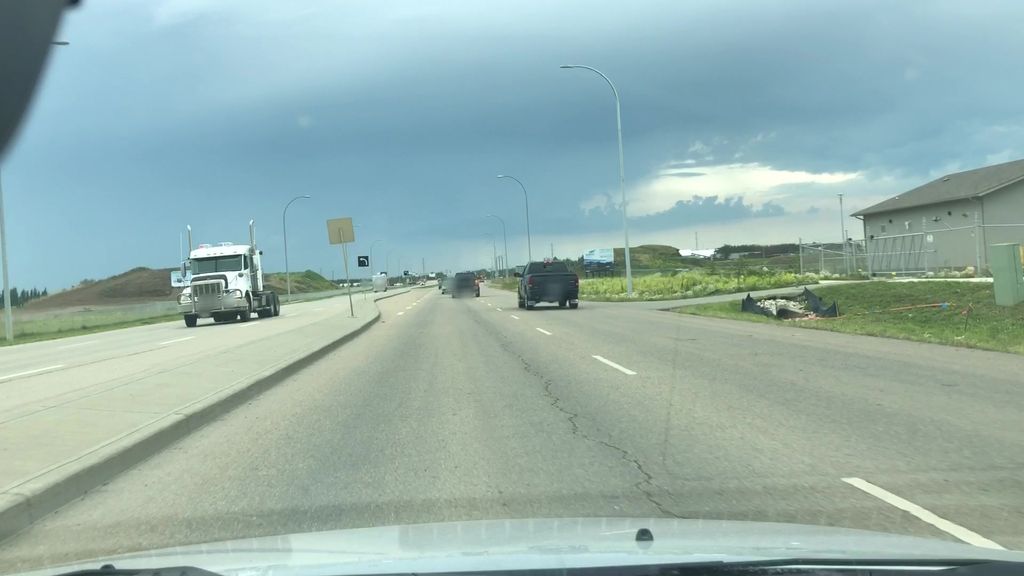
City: edmonton